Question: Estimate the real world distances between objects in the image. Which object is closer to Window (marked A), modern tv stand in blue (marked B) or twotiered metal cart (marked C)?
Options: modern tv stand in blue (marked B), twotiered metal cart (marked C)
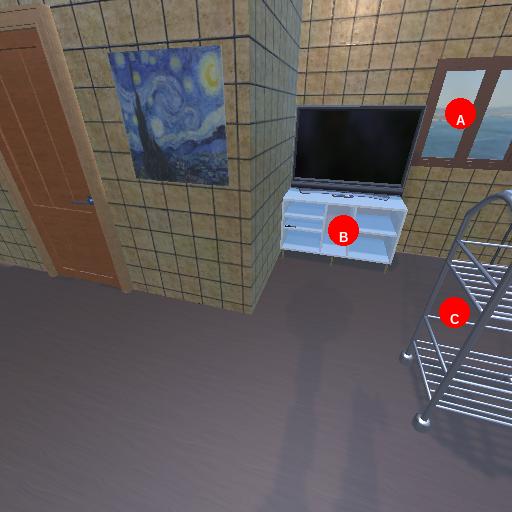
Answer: modern tv stand in blue (marked B)